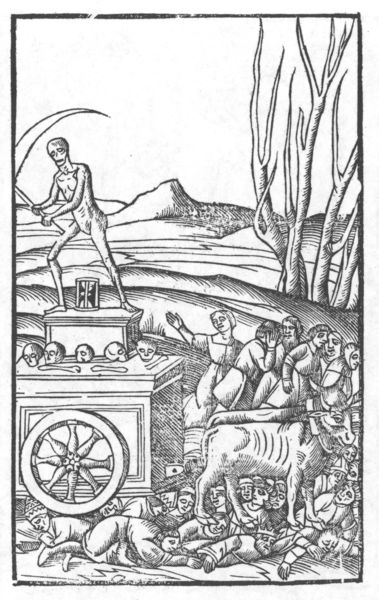
Titel: Nuncio Legato mortal
Schlagwörter: baum, mann, landschaft, menschen, männer, zeichnung, tier, mensch, schädel, tod, tot, trauer, personen, person, karren, grafik, kuh, rind, kutsche, rad, wagen, angst, könig, knochen, druck, leichen, totenkopf, sarg, seuche, flehen, totenschädel, ochse, stier, sense, ochs, sensenmann, sanduhr, pest, aeste, gevatter